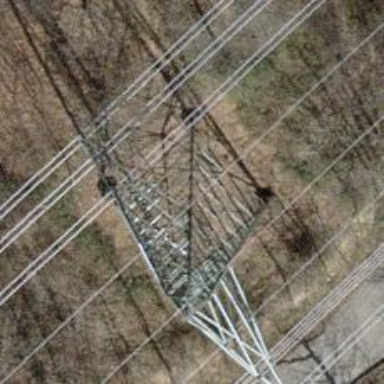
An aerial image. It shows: Towering power structure.